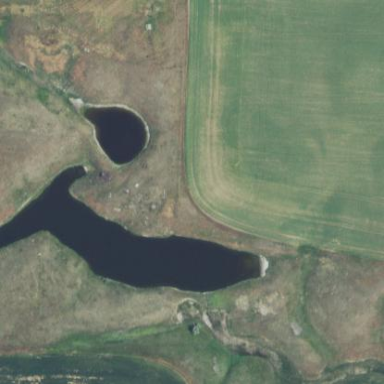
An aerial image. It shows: Reservoir area.